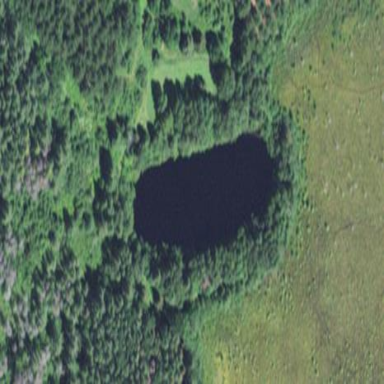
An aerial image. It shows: Peaceful lake or pond in natural setting.